Question: Count the number of objects in the diagram.
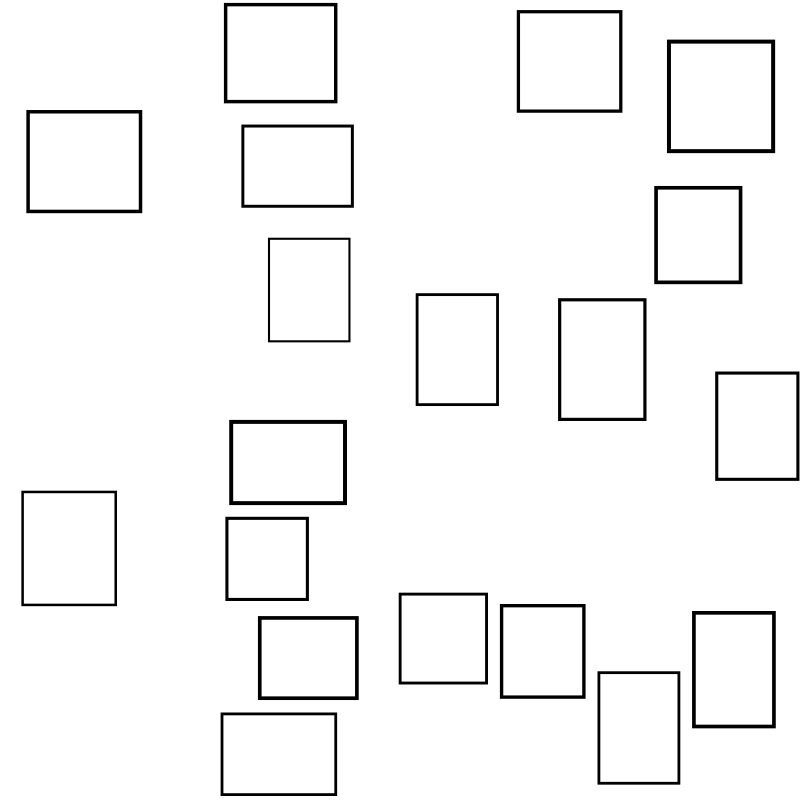
Answer: 19